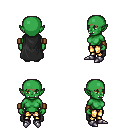
a pixel art fantasy rpg character, female body template, orc, green skin, black cape, gold greaves, plain hairstyle, leather bracers, metal boots, four views (front, back, left, right), 2x2 character sprite sheet, small pixel art, hard edges, no anti-aliasing